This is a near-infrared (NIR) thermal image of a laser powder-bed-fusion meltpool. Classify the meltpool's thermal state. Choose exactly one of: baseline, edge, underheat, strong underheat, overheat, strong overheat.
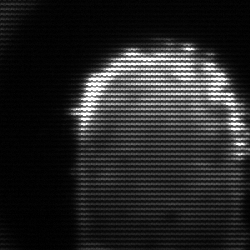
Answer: baseline